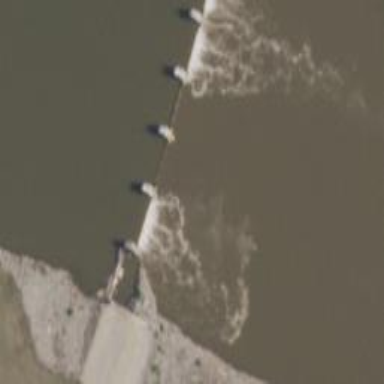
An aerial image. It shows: Dam along waterway.